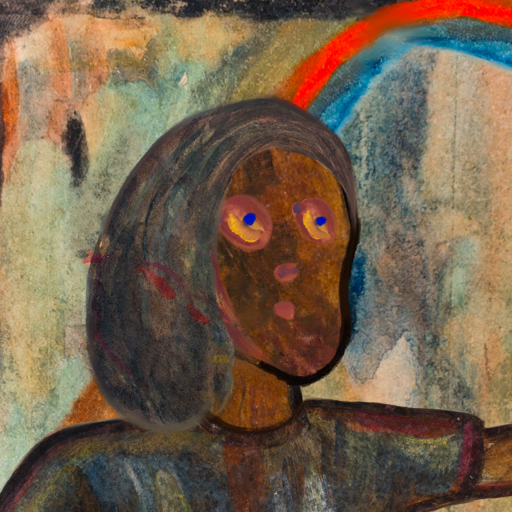
Background: Childish, Head And Neck Side: Mosgoul, Face Side: Mother_And_Son_Son, Bust: Mosgoul, Hair Side: Gypsy_Mother, Head Accessory: Blank, Second Necklace: Blank, Necklace: Blank, Baby: Blank